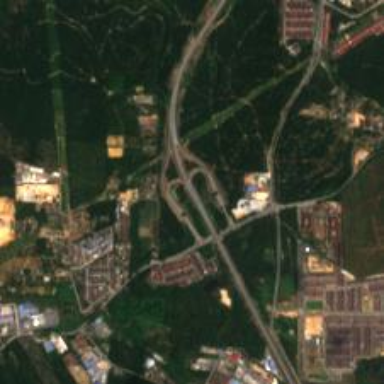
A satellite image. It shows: Motorway junction.